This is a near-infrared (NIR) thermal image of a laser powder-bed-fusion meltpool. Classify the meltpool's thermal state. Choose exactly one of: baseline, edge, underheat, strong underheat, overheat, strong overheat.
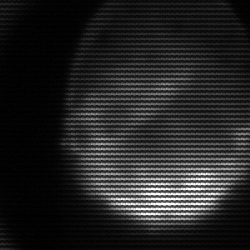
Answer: edge